Field crop: maize
Growth stage: 2
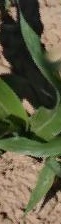
Species: maize